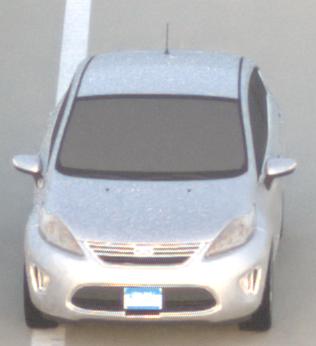
Make: Ford
Model: Fiesta
Detailed model: ’09 Sedan (seventh series)
Model produced from: 2010
Model produced until: 2017
Doors: 4
Color: white
Road condition: dry road
Daytime: sunrise or sunset
Contrast: low contrast